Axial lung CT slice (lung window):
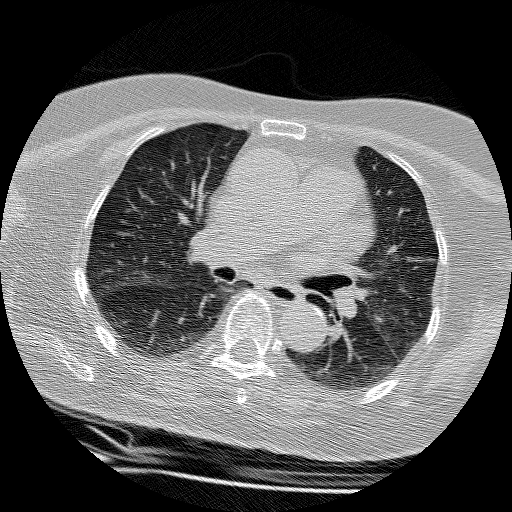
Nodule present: no